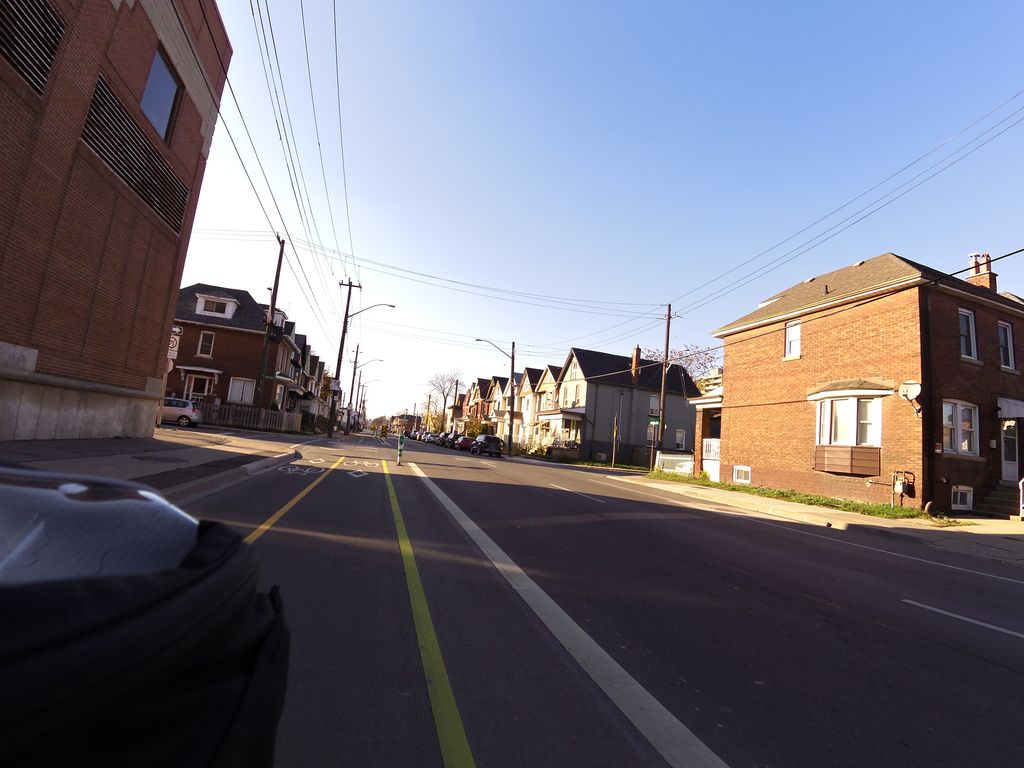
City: hamilton